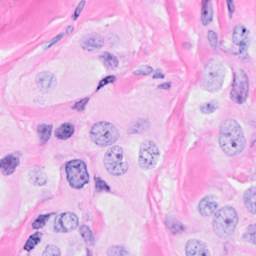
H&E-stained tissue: Breast